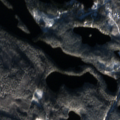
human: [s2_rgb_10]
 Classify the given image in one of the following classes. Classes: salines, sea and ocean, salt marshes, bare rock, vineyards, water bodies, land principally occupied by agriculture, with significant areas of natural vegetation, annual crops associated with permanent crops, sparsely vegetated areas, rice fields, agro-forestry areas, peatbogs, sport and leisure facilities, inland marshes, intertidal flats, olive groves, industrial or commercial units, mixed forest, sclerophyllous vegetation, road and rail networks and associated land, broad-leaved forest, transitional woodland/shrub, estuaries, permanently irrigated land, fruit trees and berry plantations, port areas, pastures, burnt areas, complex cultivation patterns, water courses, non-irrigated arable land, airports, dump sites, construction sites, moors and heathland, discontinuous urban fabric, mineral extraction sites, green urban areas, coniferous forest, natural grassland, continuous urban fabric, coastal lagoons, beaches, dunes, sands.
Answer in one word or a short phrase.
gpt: discontinuous urban fabric, coniferous forest, mixed forest, water bodies